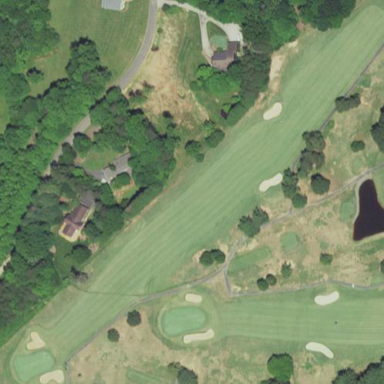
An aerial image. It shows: Scenic golf fairway.